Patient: sex F, age 82
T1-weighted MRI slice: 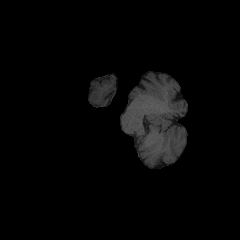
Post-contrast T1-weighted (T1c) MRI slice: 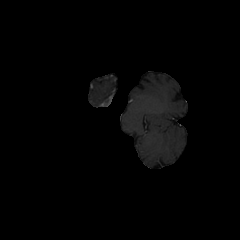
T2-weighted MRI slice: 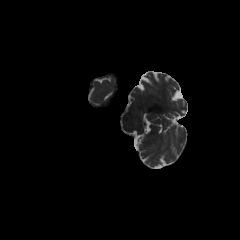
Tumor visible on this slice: no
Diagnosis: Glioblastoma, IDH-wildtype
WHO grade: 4